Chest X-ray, AP view. Patient: 77 years old, sex M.
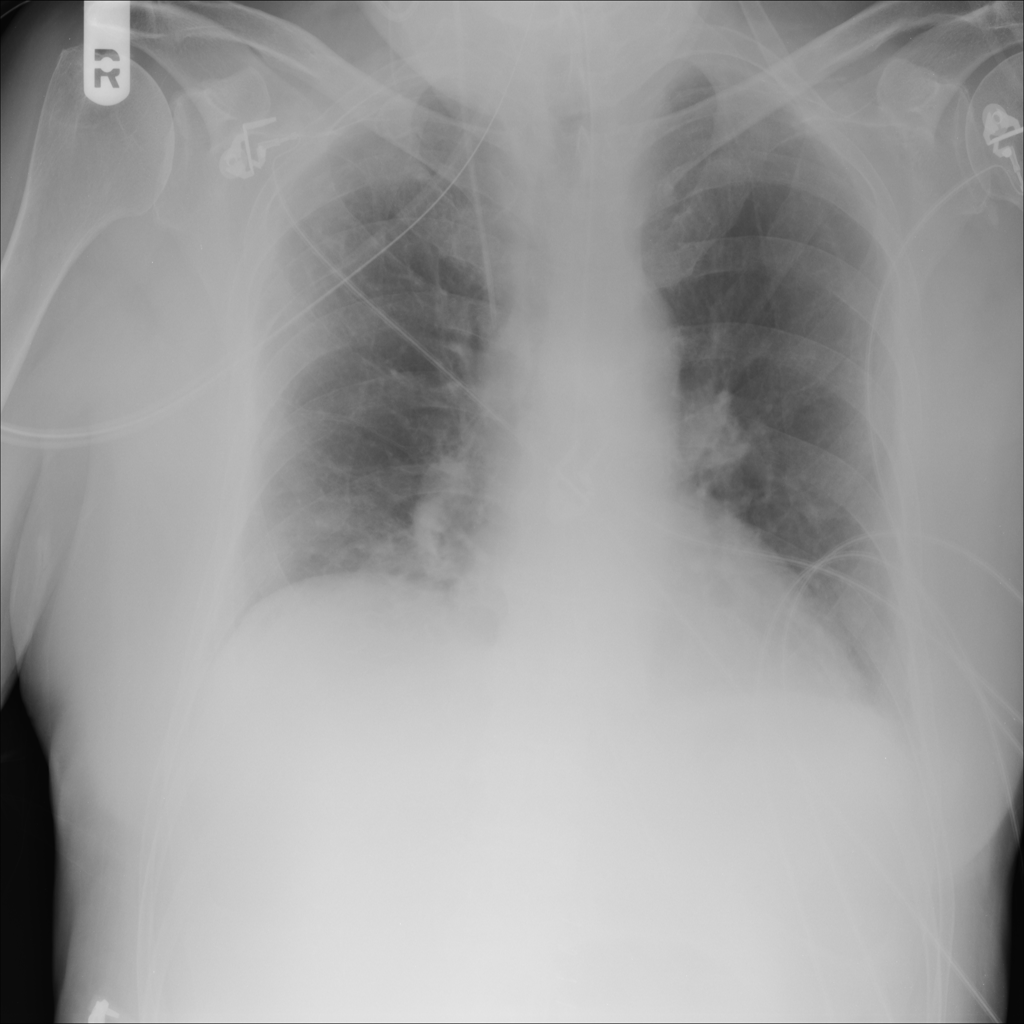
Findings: No Finding